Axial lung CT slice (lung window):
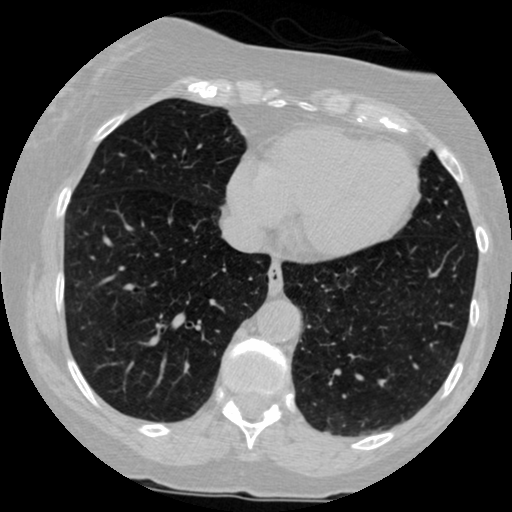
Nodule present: no